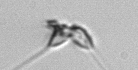
Label: Asterionellopsis_glacialis